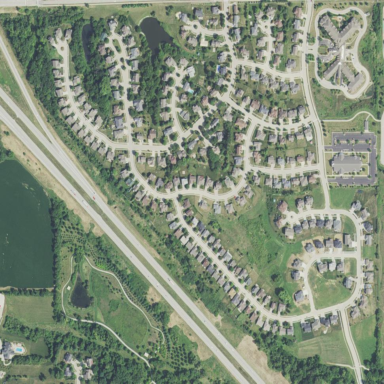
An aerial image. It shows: Residential area within neighborhood.